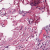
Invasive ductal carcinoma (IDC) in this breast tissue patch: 0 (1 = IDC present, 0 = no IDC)